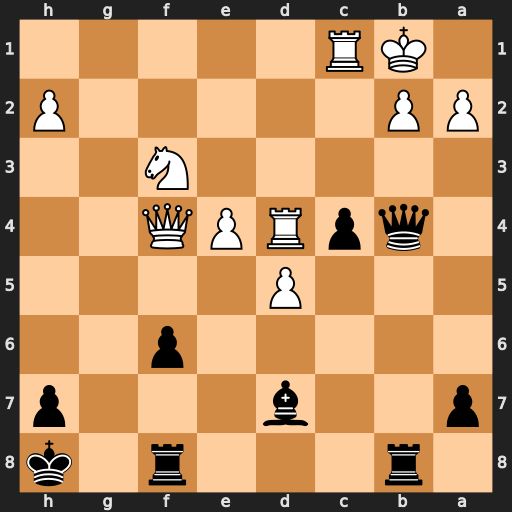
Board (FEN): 1r3r1k/p2b3p/5p2/3P4/1qpRPQ2/5N2/PP5P/1KR5
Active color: b
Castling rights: -
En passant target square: -
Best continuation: Qxb2#